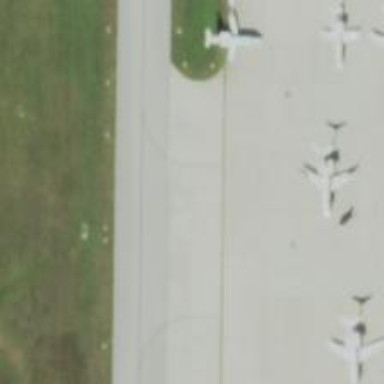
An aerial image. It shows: View of taxiway at the airport.